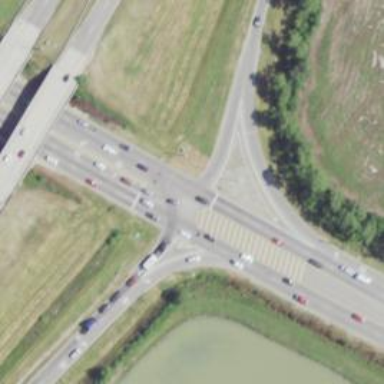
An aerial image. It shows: Trunk link highway.